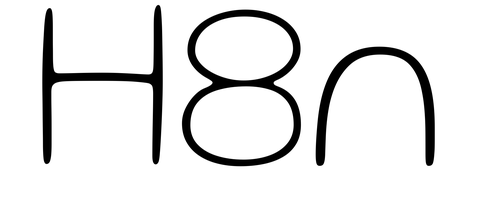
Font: Gluten_Thin